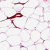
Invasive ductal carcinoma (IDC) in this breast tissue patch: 0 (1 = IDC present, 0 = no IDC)